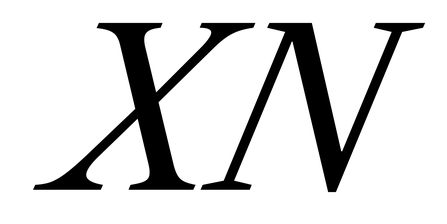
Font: LibreCaslonText-Italic_Italic